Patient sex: F
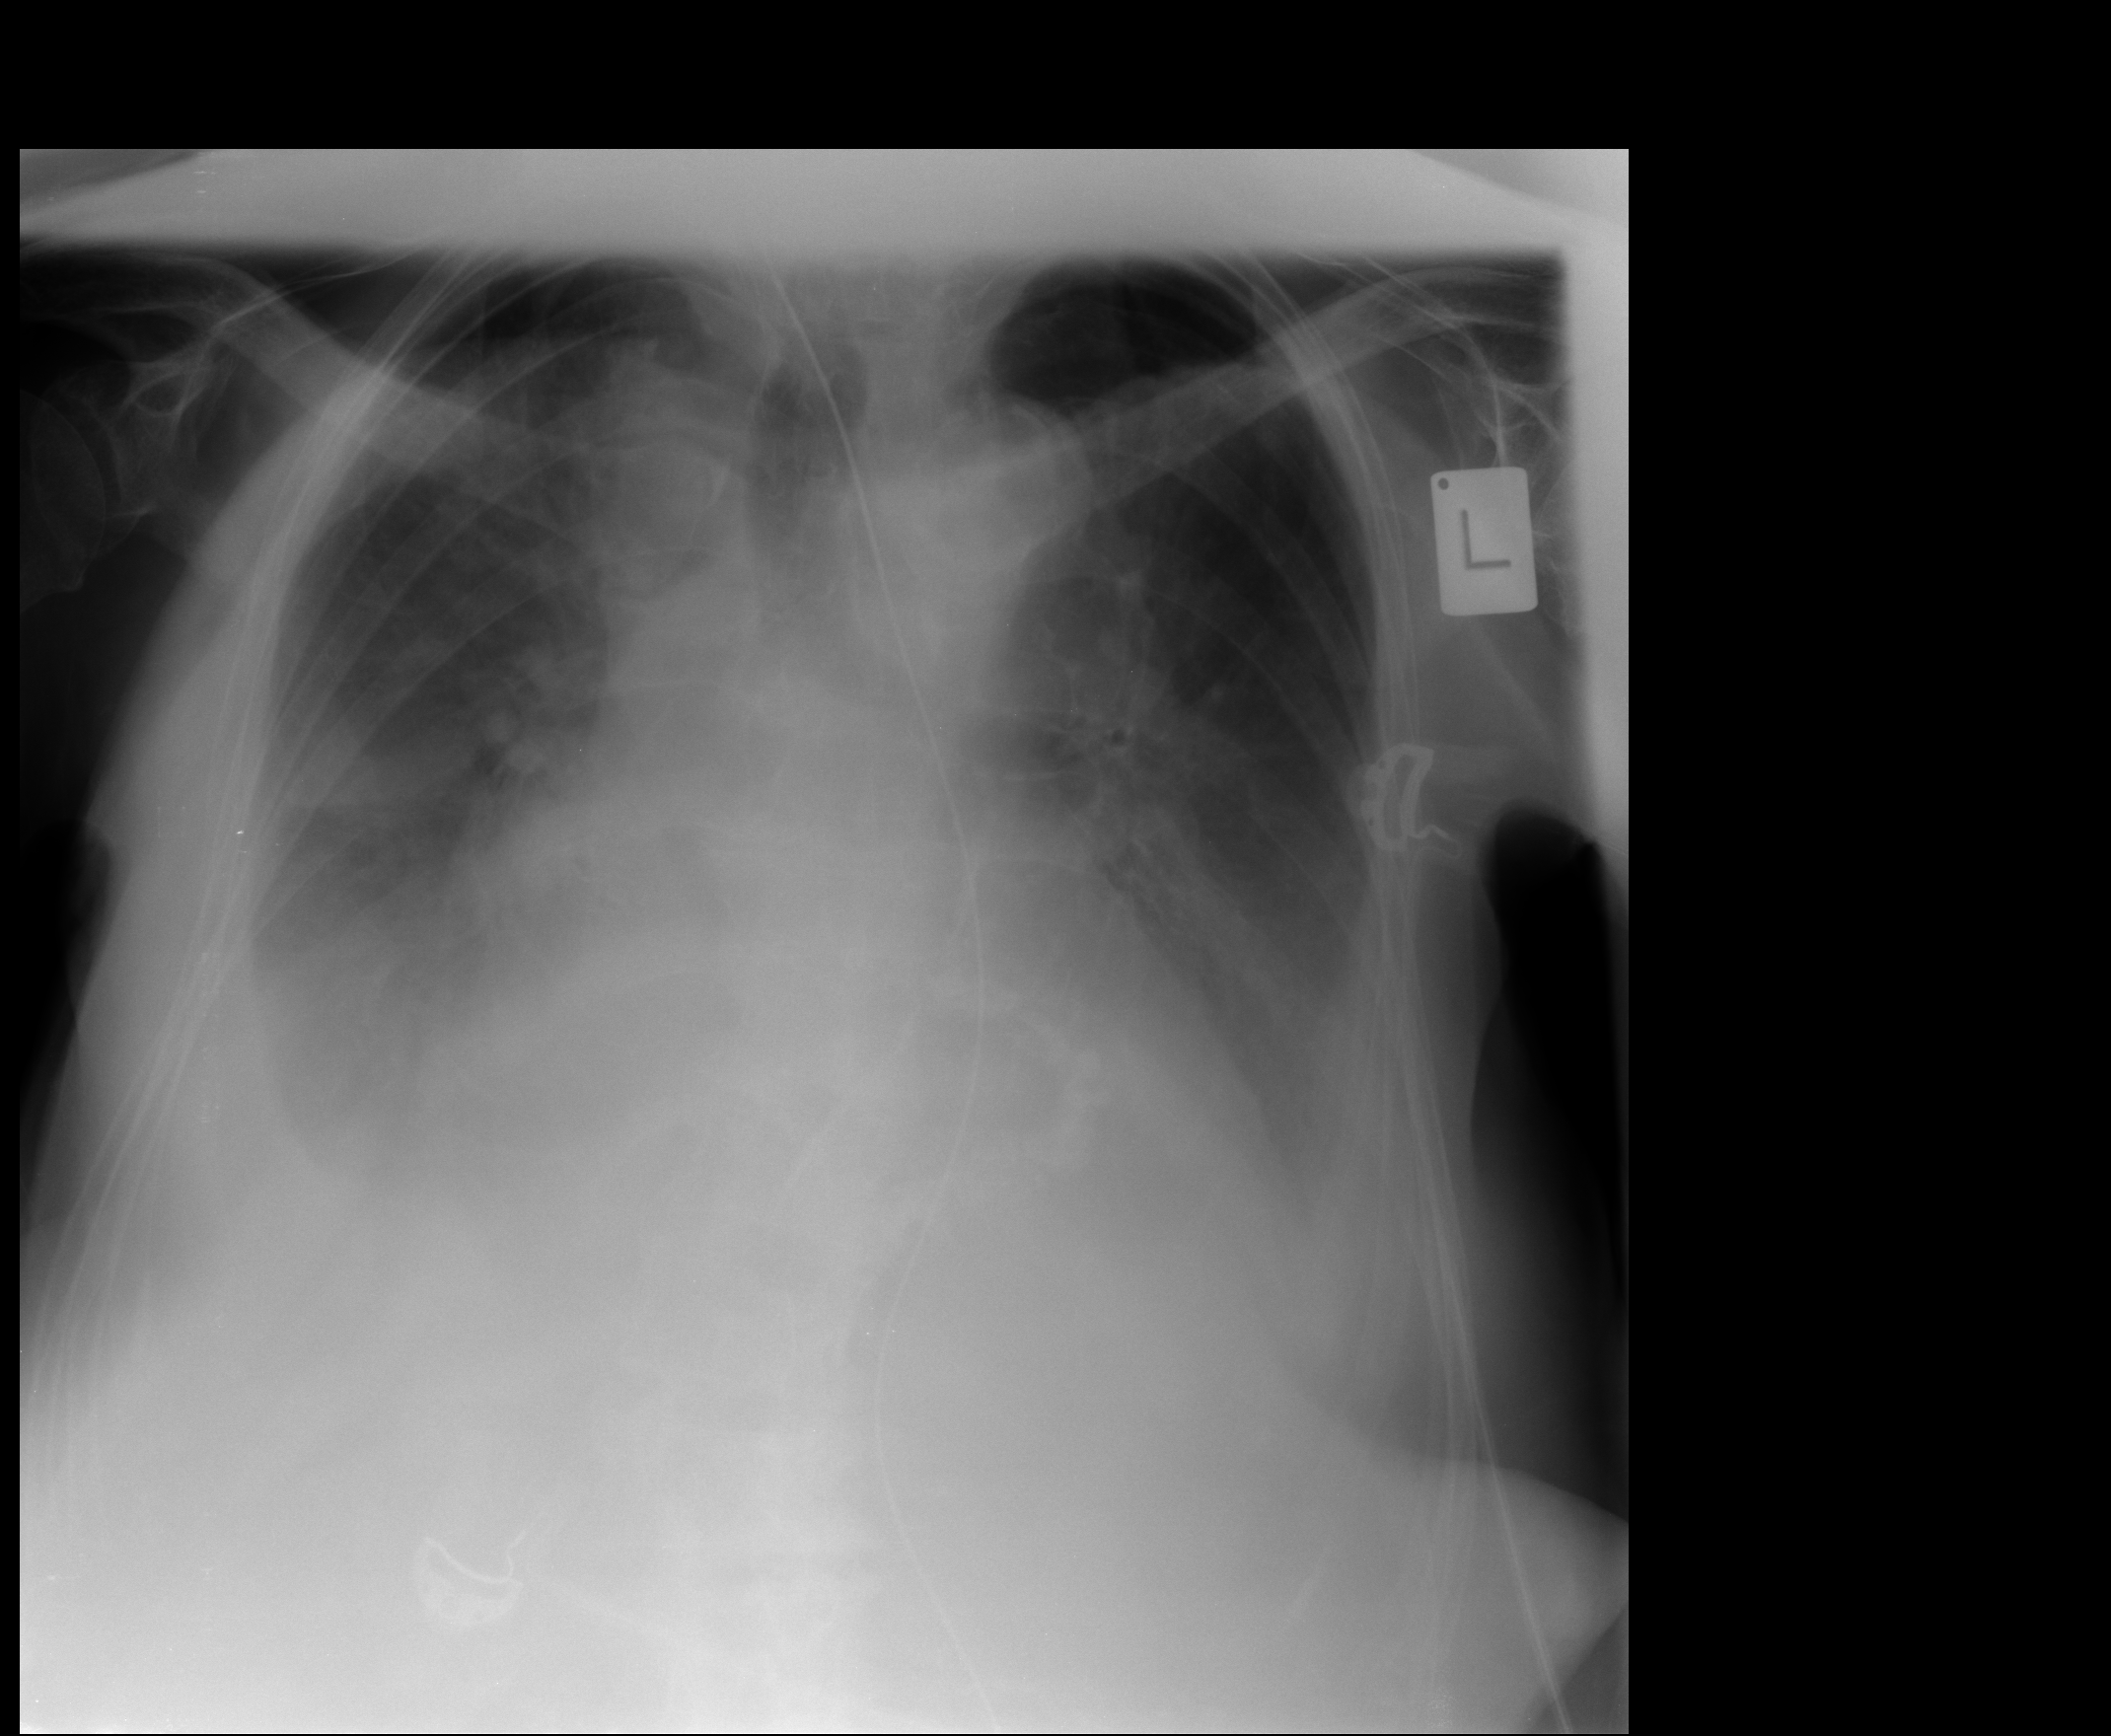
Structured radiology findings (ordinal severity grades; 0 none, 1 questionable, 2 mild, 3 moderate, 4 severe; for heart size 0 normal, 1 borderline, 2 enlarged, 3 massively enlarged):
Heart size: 3
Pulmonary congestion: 3
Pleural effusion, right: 3
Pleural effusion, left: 2
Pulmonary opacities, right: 2
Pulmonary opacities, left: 2
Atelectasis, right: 3
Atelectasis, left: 3